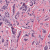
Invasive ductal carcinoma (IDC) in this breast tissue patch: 1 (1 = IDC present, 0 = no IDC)